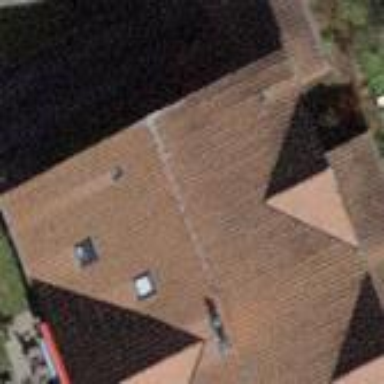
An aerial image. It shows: Building with tile roof.